Current action and preconditions to check: trajectory_clear

Your task: For each precondition in the list above, predict whether it will hold at this action.

Consider the current scene as observed from the mobile robot's camera, and analyze the predicted future states of all dynamic agents (e.g., people, animals, vehicles, or any moving entities) within the NEXT SECOND.

IMPORTANT: Only answer "very likely" if you are absolutely certain—based on strong, clear evidence—that a dynamic agent will violate the precondition in the predicted future state. Do NOT answer "very likely" for unlikely, ambiguous, or low-probability risks.

Ask yourself for each precondition: Is there a high probability, with clear and convincing evidence, that the predicted future states of any dynamic agent will interfere with the predicted future state of the currently executing action within the NEXT SECOND, causing that precondition to fail?

Assess the risk level based on these predictions. Use "likely" or "very likely" if motions create a clear risk of interference.

Use "neutral" or "improbable" if agents are nearby but their predicted paths are clearly diverging or non-conflicting.

Failure Risk Categories: "very improbable", "improbable", "neutral", "likely", "very likely"

Answer Format: Output ONLY the probability_of_failure value from these categories: "very improbable", "improbable", "neutral", "likely", "very likely"

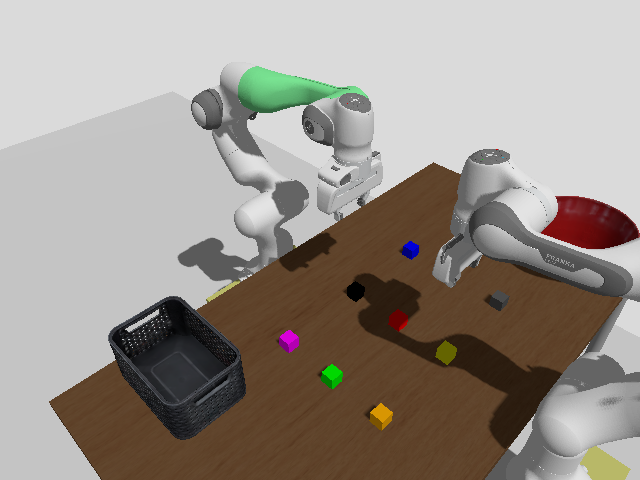

Answer: neutral